【题型】解答题　【知识点】立体几何　【难度】hard
如图，在四棱锥$P-ABCD$中，底面$ABCD$为矩形，点$E$是棱$PD$上的一点，$PB \parallel$平面$AEC$。

(1) 求证：点$E$是棱$PD$的中点；

(2) 若$PA \perp$平面$ABCD$，$AP = 2$，$AD = 2\sqrt{3}$，$PC$与平面$ABCD$所成角的正切值为$\dfrac{1}{3}$，求二面角$D-AE-C$的大小。
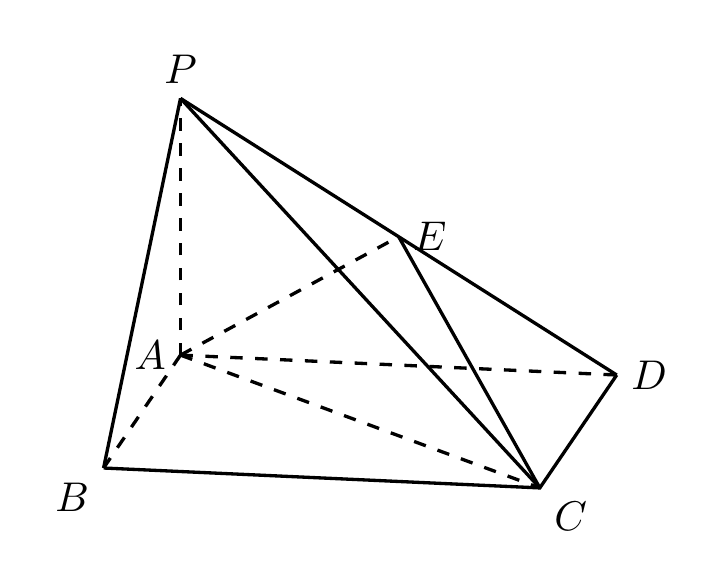
【解答】
【答案】(1) 证明见解析；

(2) $\boldsymbol{\arctan 2\sqrt{2}}$

【知识点】已知线面角求其他量、面面角的向量求法、由线面平行的性质判断线段比例或点所在的位置

【分析】(1) 作出辅助线，由线面平行得到线线平行，结合点$F$是$BD$的中点，得到证明；\\
(2) 方法一：作出辅助线，得到$\angle PCA$就是$PC$与平面$ABCD$所成角，从而根据正切值得到$AB = 2\sqrt{6}$，证明出线面垂直，得到$\angle CGD$是二面角$D-AE-C$的平面角，求出各边长，从而得到$\angle CGD = \arctan 2\sqrt{2}$；\\
方法二：作出辅助线，得到$\angle PCA$就是$PC$与平面$ABCD$所成角，建立空间直角坐标系，得到平面的法向量，利用法向量夹角余弦值得到二面角的大小。

【详解】(1) 连接$BD$，它与$AC$交于点$F$，连接$EF$，\\

$\because$ 四边形$ABCD$为矩形，\\
$\therefore F$为$BD$的中点，\\
$\because PB \parallel$平面$AEC$，平面$PBD$经过$PB$且与平面$AEC$交于$EF$，\\
$\therefore PB \parallel EF$，\\
又点$F$是$BD$的中点，\\
$\therefore$ 点$E$是棱$PD$的中点。

(2) 方法一：$\because PA \perp$平面$ABCD$，$AC,AD,CD \subset$平面$ABCD$，\\
$\therefore PA \perp AC$，$PA \perp AD$，$PA \perp CD$且$\angle PCA$就是$PC$与平面$ABCD$所成的角，\\
故$\tan \angle PCA = \dfrac{PA}{AC} = \dfrac{2}{\sqrt{(2\sqrt{3})^2 + AB^2}} = \dfrac{1}{3}$，解得$AB = 2\sqrt{6}$。

$\because$ 四边形$ABCD$为矩形，\\
$\therefore AD \perp CD$，又$PA \perp CD$，$PA$与$AD$是平面$PAD$内的两相交直线，\\
$\therefore CD \perp$平面$PAD$。

在平面$PAD$内作$DG \perp AE$，垂足为$G$，连接$GF$，则$CG \perp AE$，\\
$\therefore \angle CGD$是二面角$D-AE-C$的平面角。

在直角三角形$PAD$中，$\because PA = 2$，$AD = 2\sqrt{3}$，点$E$是$PD$的中点，\\

$\therefore \angle EAD = \angle ADE = \dfrac{\pi}{6}$，且$DG = AD\sin \dfrac{\pi}{6} = \sqrt{3}$，

$\because CD \perp$平面$PAD$，$DG \subset$平面$PAD$，\\
$\therefore CD \perp DG$，故$\tan \angle CGD = \dfrac{DC}{DG} = \dfrac{2\sqrt{6}}{\sqrt{3}} = 2\sqrt{2}$，所以$\angle CGD = \arctan 2\sqrt{2}$，\\
故二面角$D-AE-C$的大小为$\arctan 2\sqrt{2}$。

方法二：$\because PA \perp$平面$ABCD$，$AC,AD,CD \subset$平面$ABCD$，\\
$\therefore PA \perp AC$，$PA \perp AD$，$PA \perp CD$且$\angle PCA$就是$PC$与平面$ABCD$所成的角，\\
又$\because$ 四边形$ABCD$为矩形，$\therefore AB \perp AD$，

分别以$AB$，$AD$，$AP$为$x$，$y$，$z$轴，建立空间直角坐标系$O-xyz$，

设$AB = t$，$\vec{n_1} = (x,y,1)$是平面$AEC$的一个法向量，二面角$D-AE-C$的大小为$\theta$，

由$\tan \angle PCA = \dfrac{PA}{AC} = \dfrac{2}{\sqrt{12 + t^2}} = \dfrac{1}{3}$，可得$t = 2\sqrt{6}$，

则$\overrightarrow{AC} = (2\sqrt{6},2\sqrt{3},0)$，$\overrightarrow{AE} = (0,\sqrt{3},1)$，

故
\[
\begin{cases}
\vec{n_1} \cdot \overrightarrow{AC} = (x,y,1) \cdot (2\sqrt{6},2\sqrt{3},0) = 2\sqrt{6}x + 2\sqrt{3}y = 0 \\
\vec{n_1} \cdot \overrightarrow{AE} = (x,y,1) \cdot (0,\sqrt{3},1) = \sqrt{3}y + 1 = 0
\end{cases}
\]

解得$x = \dfrac{\sqrt{6}}{6}$且$y = -\dfrac{\sqrt{3}}{3}$，所以$\vec{n_1} = \left( \dfrac{\sqrt{6}}{6}, -\dfrac{\sqrt{3}}{3}, 1 \right)$，

又$\vec{n_2} = (1,0,0)$是平面$AED$的一个法向量，且$\theta$为锐角，

故
\[
\cos \theta = \frac{|\vec{n_1} \cdot \vec{n_2}|}{|\vec{n_1}| \cdot |\vec{n_2}|} = \frac{\left| \left( \dfrac{\sqrt{6}}{6}, -\dfrac{\sqrt{3}}{3}, 1 \right) \cdot (1,0,0) \right|}{\sqrt{\dfrac{1}{6} + \dfrac{1}{3} + 1}} = \dfrac{1}{3}
\]
可得$\theta = \arccos \dfrac{1}{3}$。

所以二面角$D-AE-C$的大小为$\arccos \dfrac{1}{3}$。
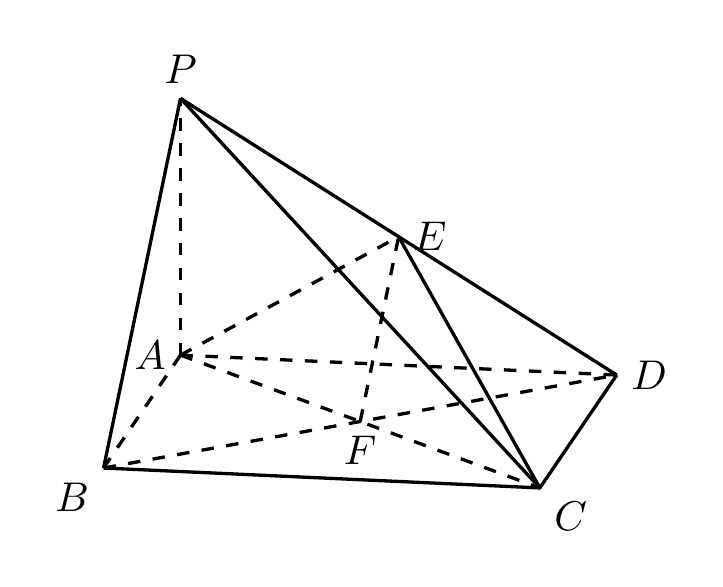
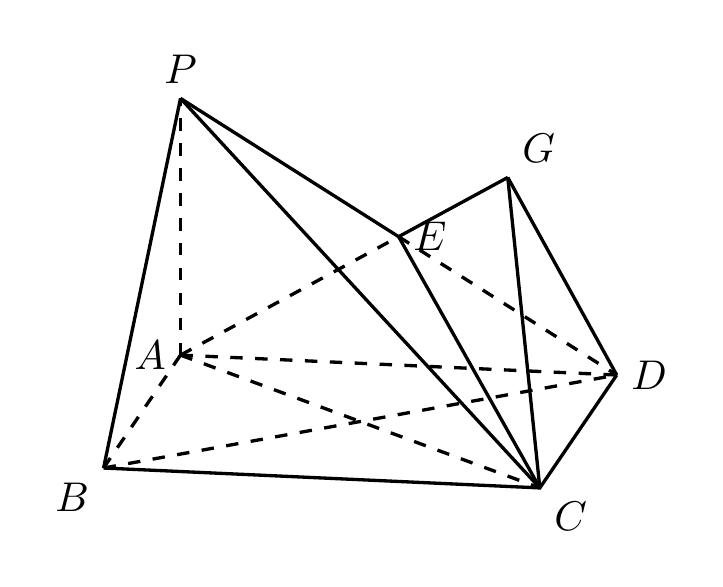
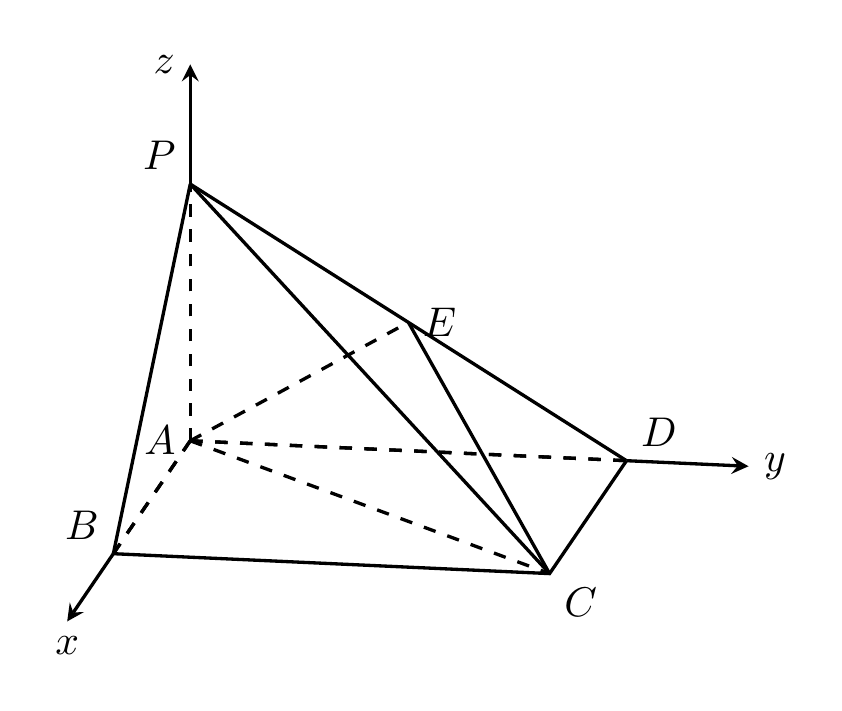